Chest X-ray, PA view. Patient: 25 years old, sex M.
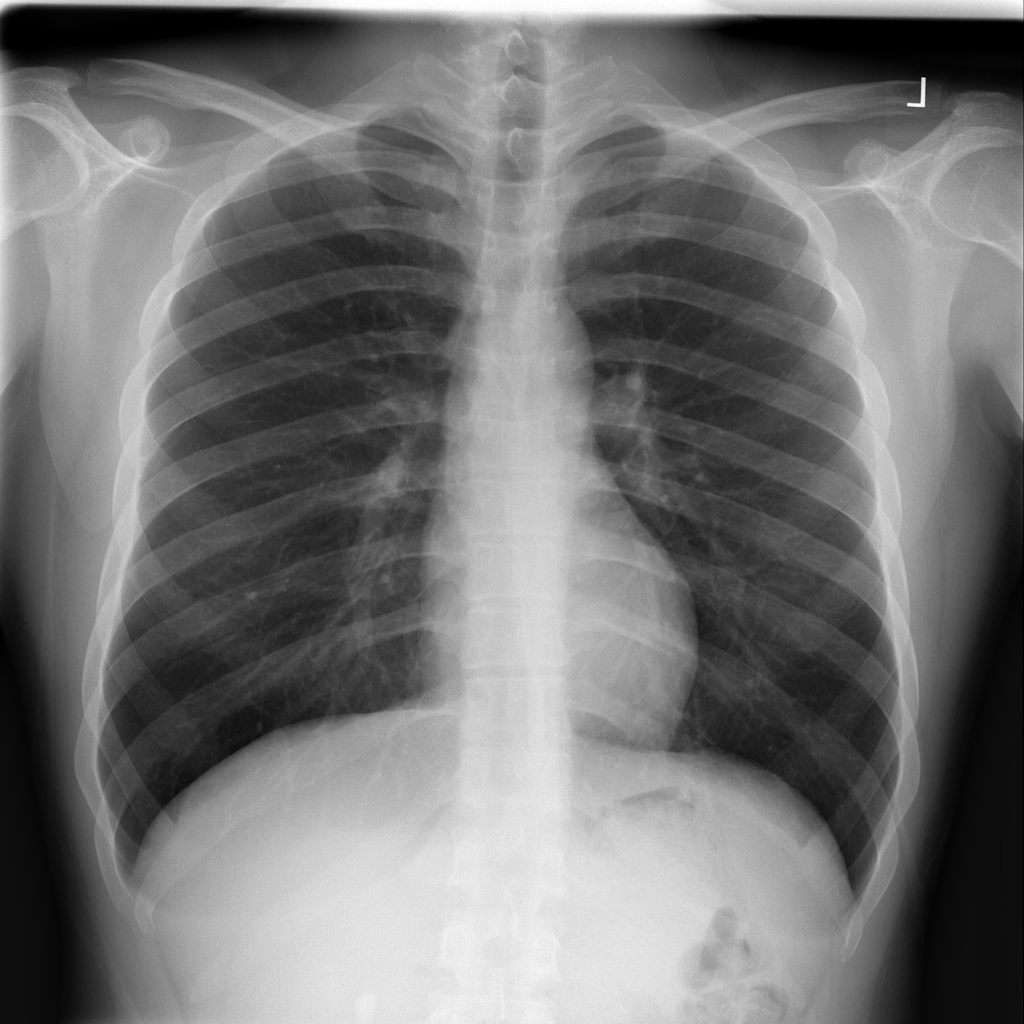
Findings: No Finding